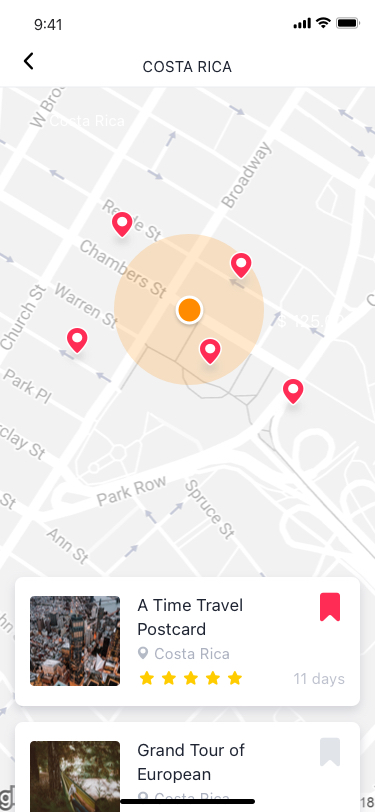
Text in this UI design:
Tours
$ 125.00
Costa Rica
A Time Travel Postcard
Costa Rica
11 days
Grand Tour of European
Costa Rica
Costa Rica